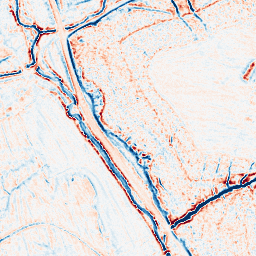
Category: edge_preserving
Decomposition family: bilateral
Decomposition parameters: d: 9
sigma_color: 25
sigma_space: 150
Upsampling method: cubic_catmull_rom
Upsampling parameters: scale: 2
Upsampling scale: 2